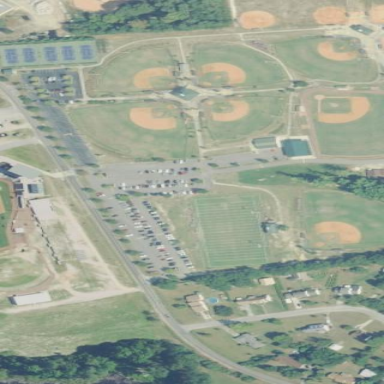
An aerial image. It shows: Park featuring baseball and tennis facilities.